Question: I'm working on a Asp.net MVC application. In my project, I'm using a third party JavaScript library called <URL>.
There is a function in this library then writes all the data on the scheduler into XML format.
I then need to manipulate this data, and write in back onto a '<textarea>' on my view page.
as of now this is what I have:
View:
'''
function save() {
var url = "/Home/Save"
var xml = scheduler.toXML();
$.ajax({
url: url,
Type: "POST",
dataType: 'json',
async: false,
data: { xmlString: xml },
contentType: 'application/json; charset=utf-8',
success: alert("File Saved in C:\ Drive as Tasks.xml")
});
}
'''
Controller:
'''
public ActionResult Save(string xmlString)
{
XmlDocument doc = new XmlDocument();
try
{
doc.LoadXml(xmlString);
}
catch(Exception e)
{
Console.WriteLine(e);
}
doc.Save(@"C:\Tasks.xml");
W6ViewModel viewModel = new W6ViewModel();
viewModel.engineers = db.W6ENGINEERS.ToList();
viewModel.tasks = db.W6TASKS.ToList();
viewModel.skills = db.W6TASKS_REQUIRED_SKILLS1.ToList();
viewModel.categories = db.W6TASKTYPECATEGORY.ToList();
gatherInfo(viewModel);
return View("Index", viewModel);
}
'''
When trying to save three events (Dhtmlx objects) it works flawlessly, when trying to add more data to the XML I get this error (read form FireBug):
> The length of the query string for this request exceeds the configured
maxQueryStringLength value.
Any help would be greatly appreciated.
Thanks!
Firebug Console:

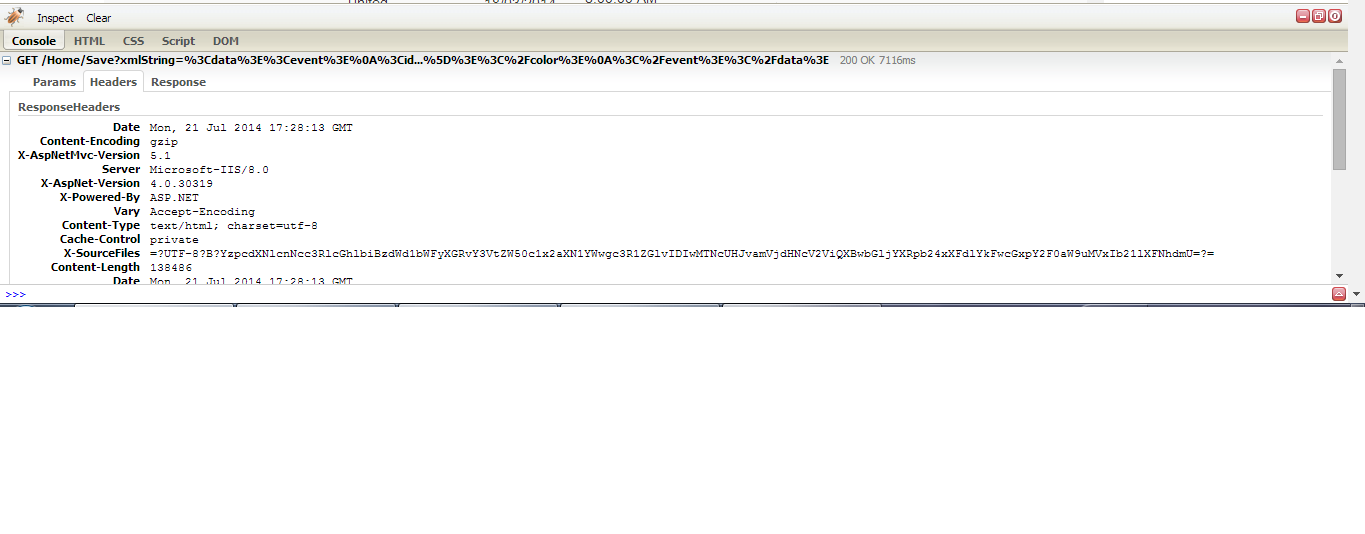
Answer: I believe jQuery.ajax uses 'type' and not 'Type'. This is case sensitive. If you look at your Firebug it is doing a GET request instead of a POST:
'''
$.ajax({
url: url,
Type: "POST",
dataType: 'json',
async: false,
data: { xmlString: xml },
contentType: 'application/json; charset=utf-8',
success: alert("File Saved in C:\ Drive as Tasks.xml")
});
'''
should be
'''
$.ajax({
url: url,
type: "POST",
dataType: 'json',
async: false,
data: { xmlString: xml },
contentType: 'application/json; charset=utf-8',
success: alert("File Saved in C:\ Drive as Tasks.xml")
});
'''